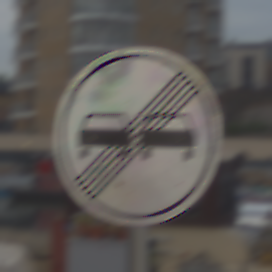
Verkehrszeichen: EndeUeberholverbot
Umgebung: Outdoor, Urban
Tageszeit: MorningAfternoon
Wetter: Overcast
Licht: Natural
Jahreszeit: NotSpecified
Kontrast: LowContrast